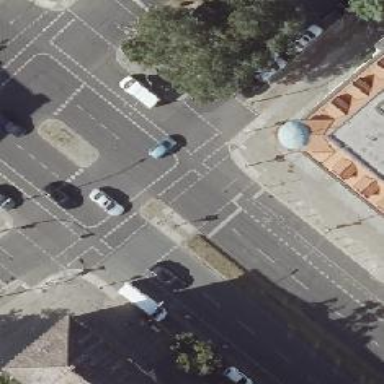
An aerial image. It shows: Footway crossing.